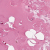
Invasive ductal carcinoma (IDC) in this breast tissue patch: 0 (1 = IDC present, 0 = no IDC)